Question: I am using the facebook like button on a page with a red gradient background. I would like the text inside this share button to be white not the dark blue that it currently is (the "be the first of your friends to like this" text):

I'm not sure how to go about this though. This is the code used to generate the button:
'''
<div class="fb-like" data-href="<current page's url here>" data-send="true" data-width="360" data-show-faces="false" data-font="arial"></div>
'''
The code generated according to firebug is this:
'''
<div data-font="arial" data-show-faces="false" data-width="360" data-send="true" data-href="<current page's url here>" class="fb-like fb_edge_widget_with_comment fb_iframe_widget">
<span>
<iframe scrolling="no" id="f29d650aad23b3a" name="fc2a4f4faf238e" style="border: medium none; overflow: hidden; height: 29px; width: 360px;" title="Like this content on Facebook." class="fb_ltr" src="http://www.facebook.com/plugins/like.php?api_key=271291652883209&amp;channel_url=https%3A%2F%2Fs-static.ak.fbcdn.net%2Fconnect%2Fxd_proxy.php%3Fversion%3D3%23cb%3Df28525cd54eb78%26origin%3Dhttp%253A%252F%252F<current page's url here>&amp;extended_social_context=false&amp;font=arial&amp;href=http%3A%2F%2F<current page's url here>%2Ftag%2Fzach-galifianakis&amp;layout=standard&amp;locale=en_US&amp;node_type=link&amp;sdk=joey&amp;send=true&amp;show_faces=false&amp;width=360"></iframe>
</span>
</div>
'''
Any ideas how to make that text white?
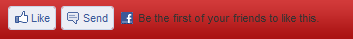
Answer: According to Facebooks TOS Item IV. 7. d.
"You must not obscure elements of the Like button or Like box plugin."
<URL>
If you go to this page you can make it dark.
Under Color Scheme you can chose "dark".
<URL>
Here is a blog entry where someone disguises the like button.
<URL>